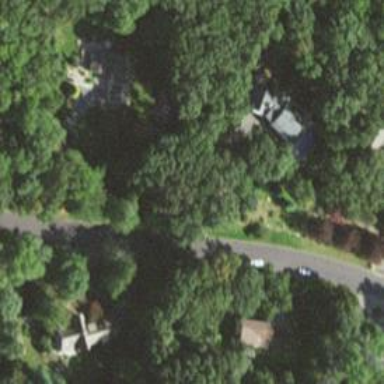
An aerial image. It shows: Residential road.